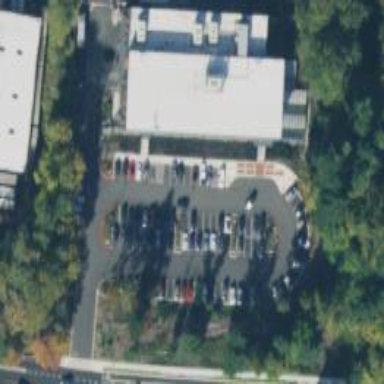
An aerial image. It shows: Commercial building serving as animal shelter.